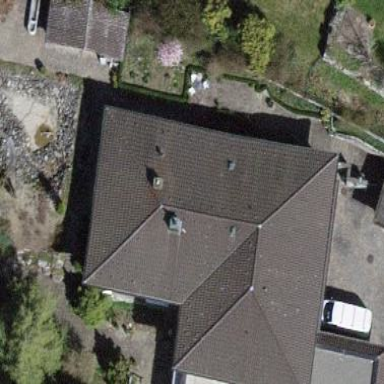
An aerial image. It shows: Simple house.